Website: home-depot
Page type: delivery-shipping
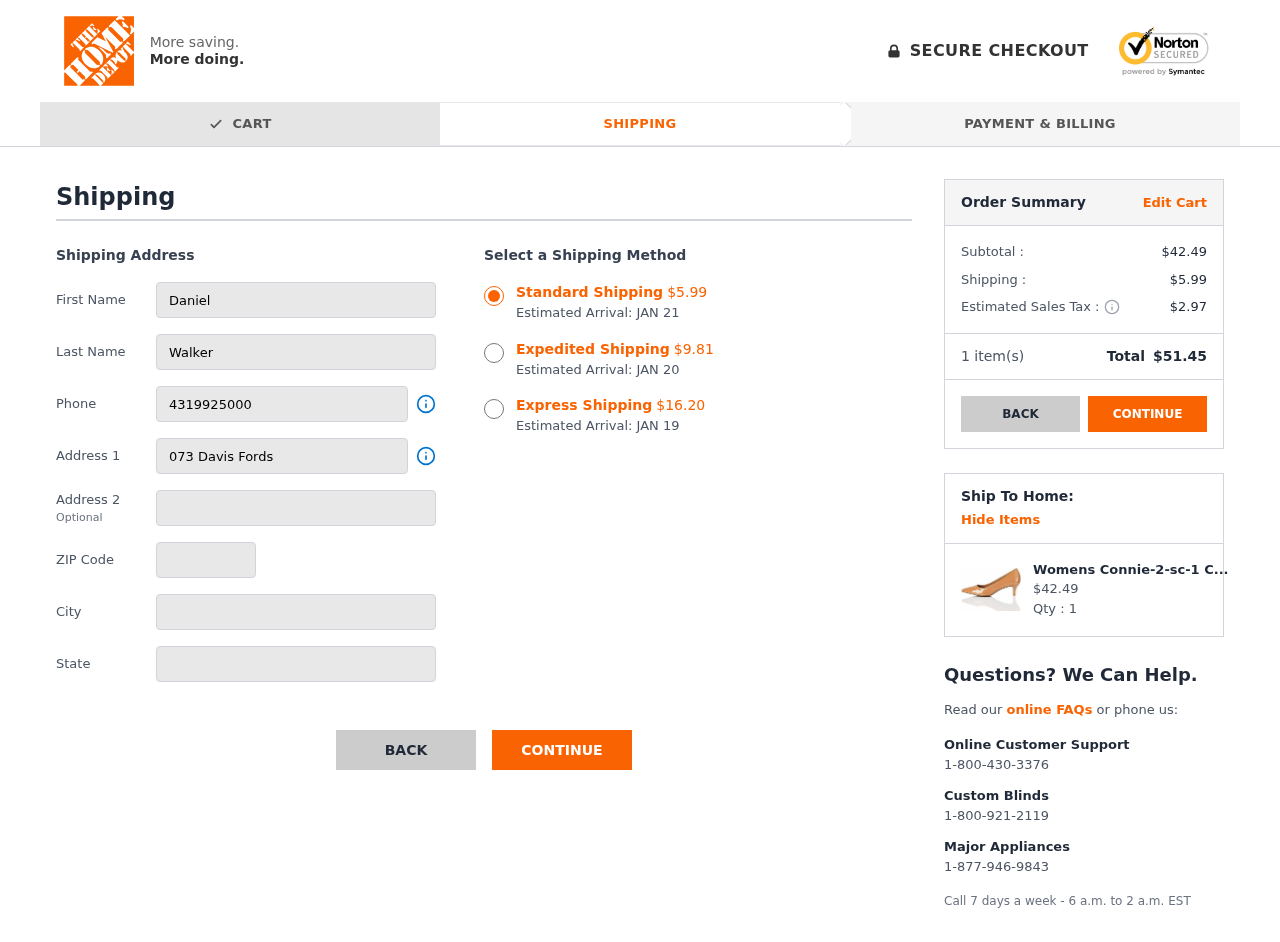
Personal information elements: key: PII_CITY
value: North Andrew
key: PII_FIRSTNAME
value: Daniel
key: PII_LASTNAME
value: Walker
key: PII_PHONE
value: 4319925000
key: PII_POSTCODE
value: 23845
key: PII_STATE
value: PW
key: PII_STREET
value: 073 Davis Fords
Product elements: key: PRODUCT1_NAME
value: Womens Connie-2-sc-1 Closed Toe Heels
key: PRODUCT1_PRICE
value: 42.49
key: PRODUCT1_QUANTITY
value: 1
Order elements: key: ORDER_SHIPPING_COST_STANDARD
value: $5.99
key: ORDER_DELIVERY_DATE
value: JAN 21
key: ORDER_SHIPPING_COST_EXPEDITED
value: $9.81
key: ORDER_DELIVERY_DATE_EXPEDITED
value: JAN 20
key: ORDER_SHIPPING_COST_EXPRESS
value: $16.20
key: ORDER_DELIVERY_DATE_EXPRESS
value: JAN 19
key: ORDER_SUBTOTAL
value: $42.49
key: ORDER_SHIPPING_COST
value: $5.99
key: ORDER_TAX
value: $2.97
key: ORDER_NUM_ITEMS
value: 1
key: ORDER_TOTAL
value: $51.45